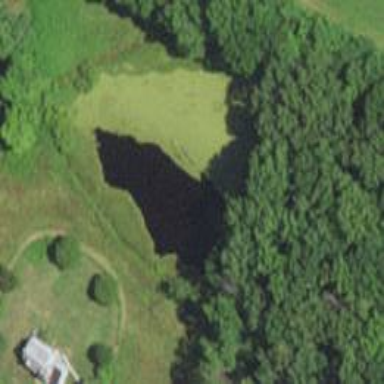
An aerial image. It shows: Pond with natural water.